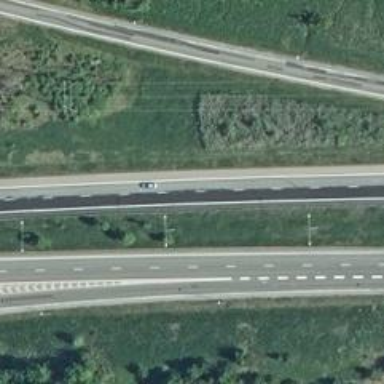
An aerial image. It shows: View of motorway.